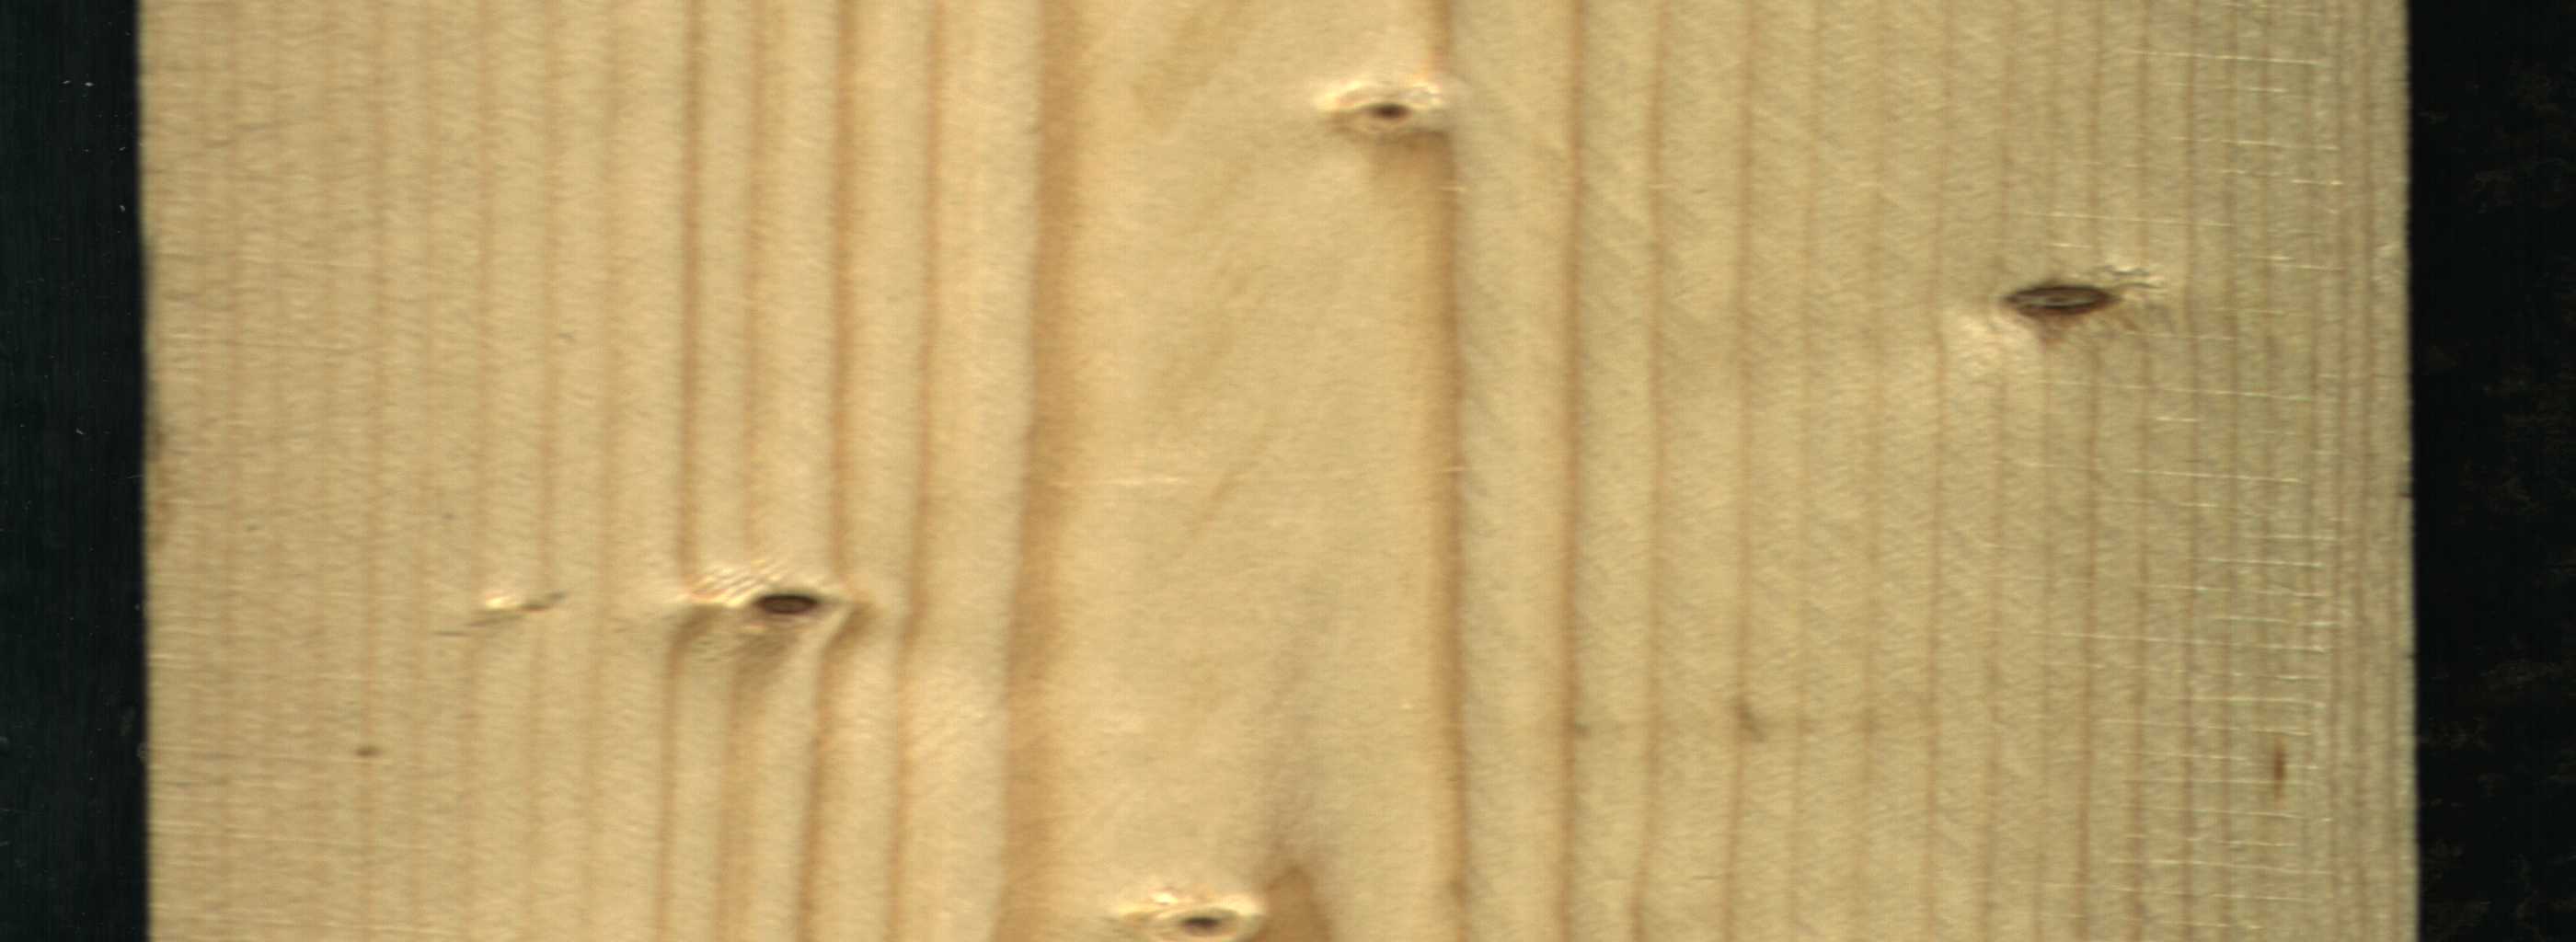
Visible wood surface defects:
Dead_Knot
Dead_Knot
Live_Knot
Live_Knot